Interaction volume radius: 5 \u00c5
Interaction volume height: 30 \u00c5
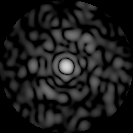
Disorder parameter: 0.8393